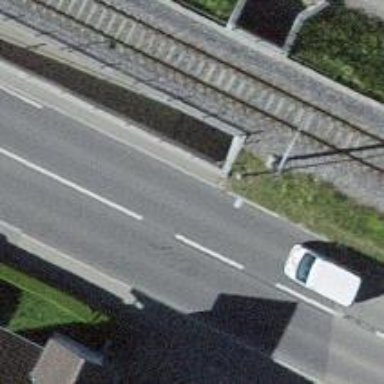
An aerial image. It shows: Footway on asphalt surface passing through tunnel.